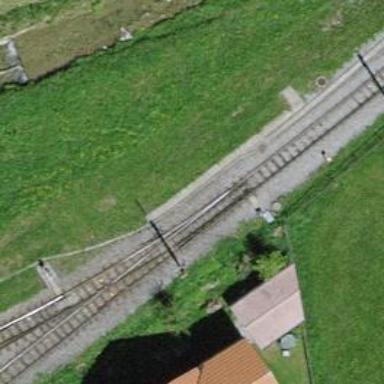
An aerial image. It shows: Narrow-gauge railway with one track passing through service yard. The railway is electrified with contact line.